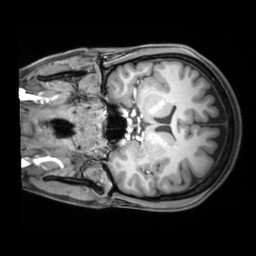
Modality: T1w
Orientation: coronal
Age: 25
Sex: female
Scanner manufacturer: siemens
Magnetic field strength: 3 T
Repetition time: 1.97 s
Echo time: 0.00206 s